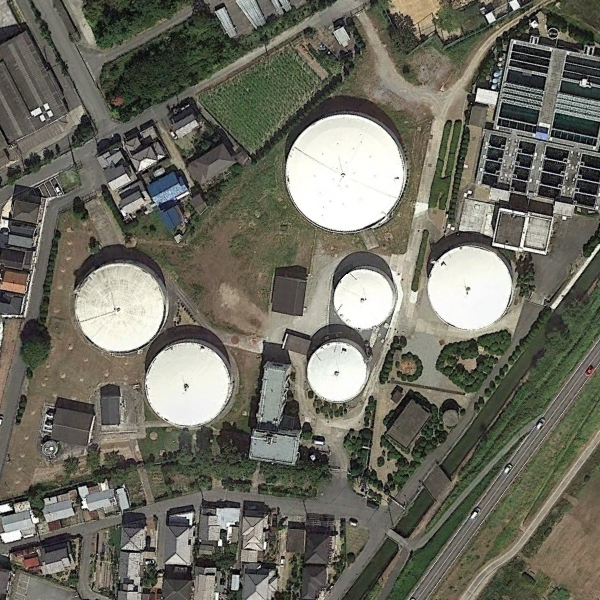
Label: StorageTanks